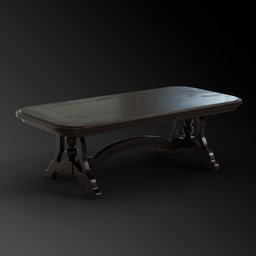
Label: furniture